Field crop: maize
Growth stage: 2
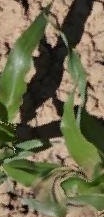
Species: maize